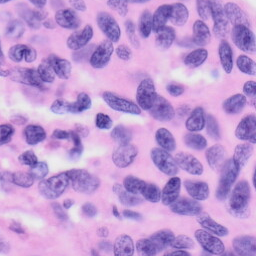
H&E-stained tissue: Skin